Current action and preconditions to check: trajectory_clear

Your task: For each precondition in the list above, predict whether it will hold at this action.

Consider the current scene as observed from the mobile robot's camera, and analyze the predicted future states of all dynamic agents (e.g., people, animals, vehicles, or any moving entities) within the NEXT SECOND.

IMPORTANT: Only answer "very likely" if you are absolutely certain—based on strong, clear evidence—that a dynamic agent will violate the precondition in the predicted future state. Do NOT answer "very likely" for unlikely, ambiguous, or low-probability risks.

Ask yourself for each precondition: Is there a high probability, with clear and convincing evidence, that the predicted future states of any dynamic agent will interfere with the predicted future state of the currently executing action within the NEXT SECOND, causing that precondition to fail?

Assess the risk level based on these predictions. Use "likely" or "very likely" if motions create a clear risk of interference.

Use "neutral" or "improbable" if agents are nearby but their predicted paths are clearly diverging or non-conflicting.

Failure Risk Categories: "very improbable", "improbable", "neutral", "likely", "very likely"

Answer Format: Output ONLY the probability_of_failure value from these categories: "very improbable", "improbable", "neutral", "likely", "very likely"

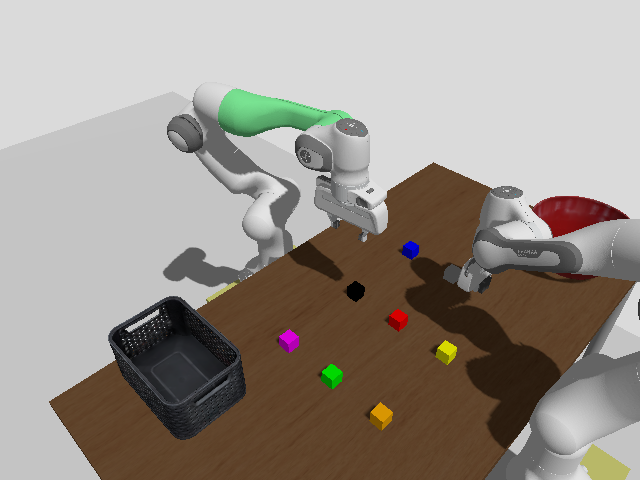

Answer: improbable